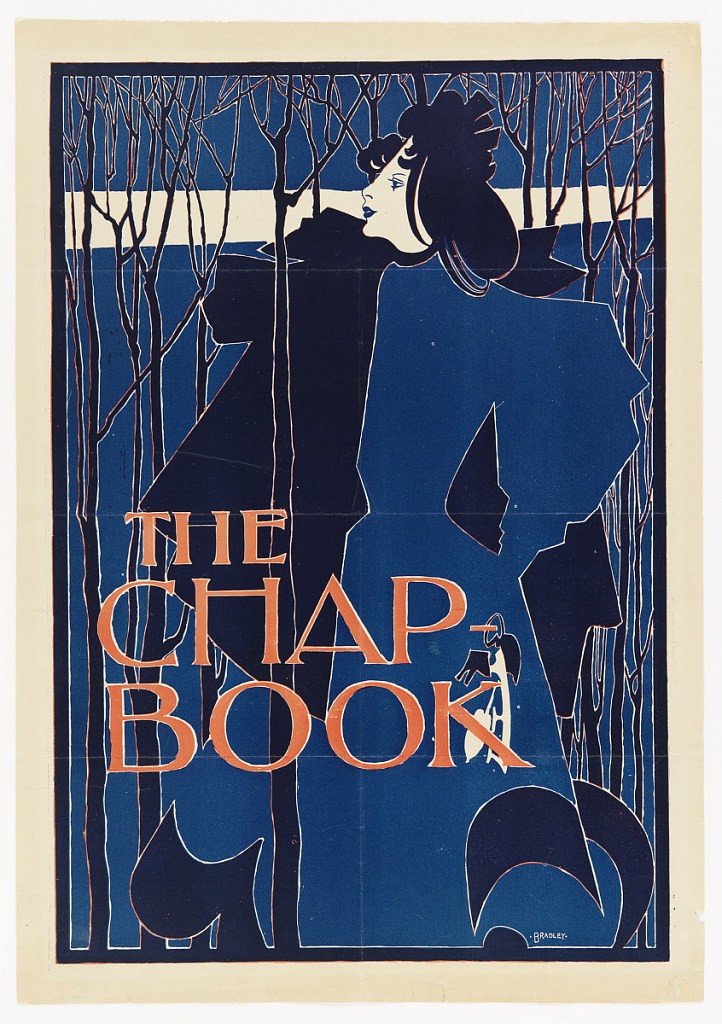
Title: The Chap-Book (Blue Lady)
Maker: William Henry Bradley, American, 1868–1962
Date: August 1894
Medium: Color zincograph on thin cream wove paper
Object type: Poster
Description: Poster for The Chap-Book, August 1894. A woman dressed in blue at the center of the image stands in a wood, holding a pair of skates. The words The Chap / Book, printed in red cover the lower left portion of the poster.